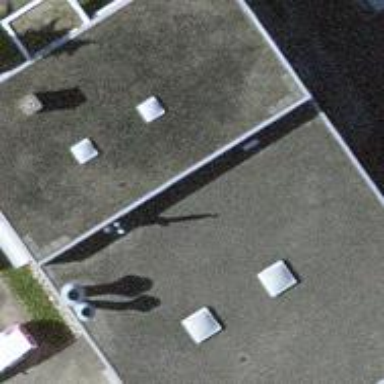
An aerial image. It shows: Office building.